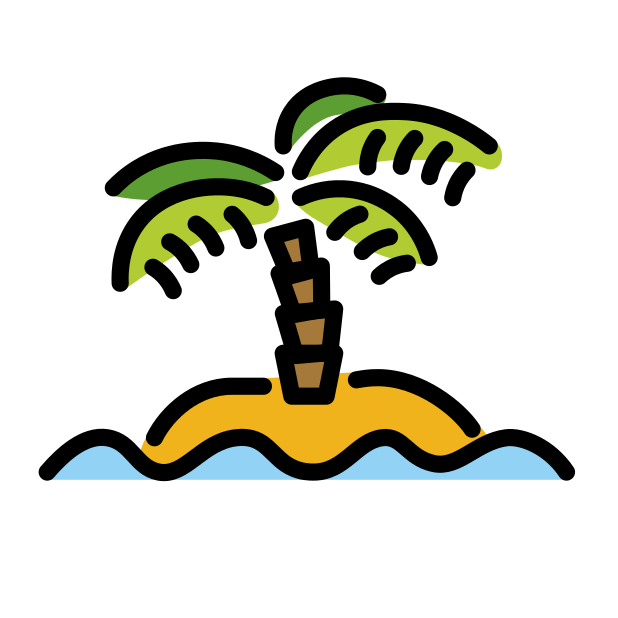
desert island